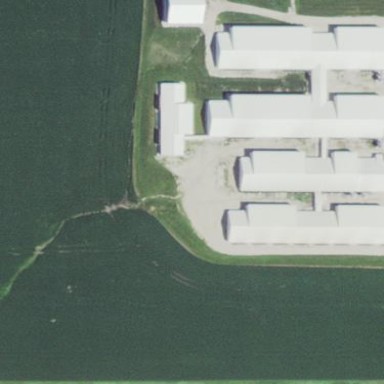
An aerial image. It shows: Farmyard area.